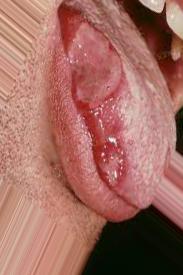
Condition: Mouth Ulcer